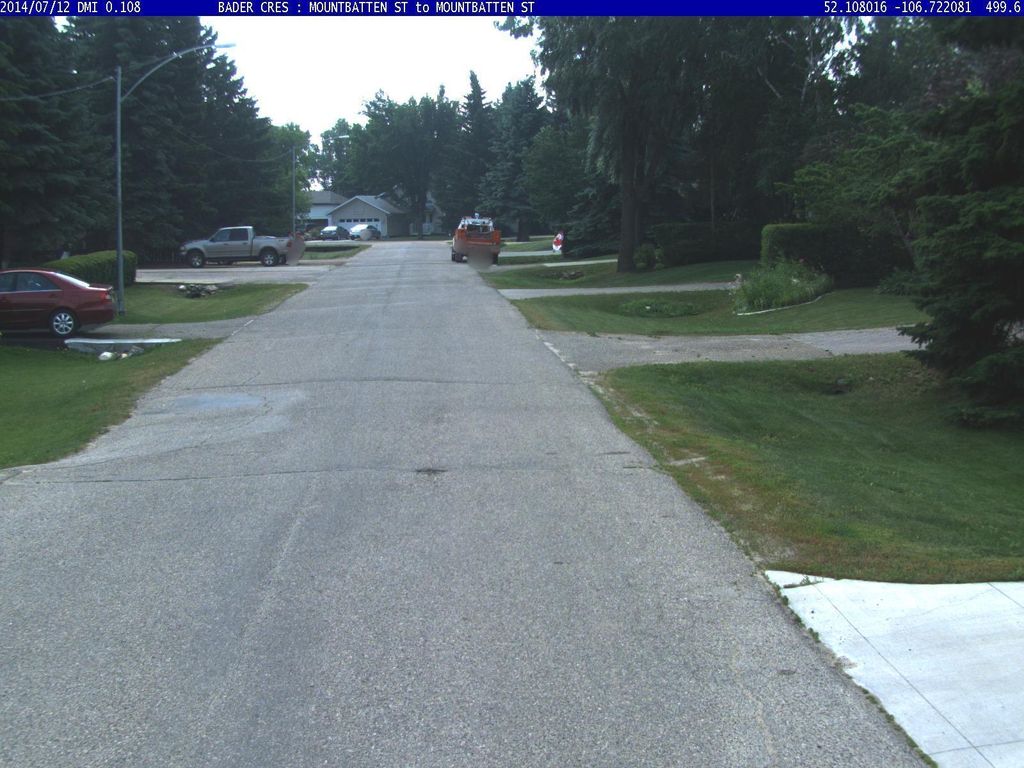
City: saskatoon